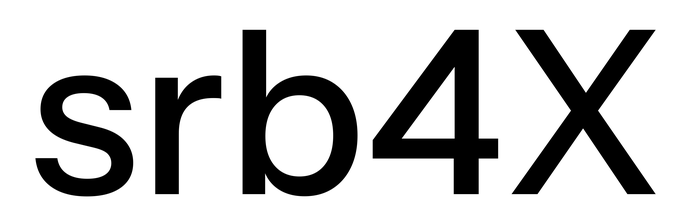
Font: InstrumentSans_Medium